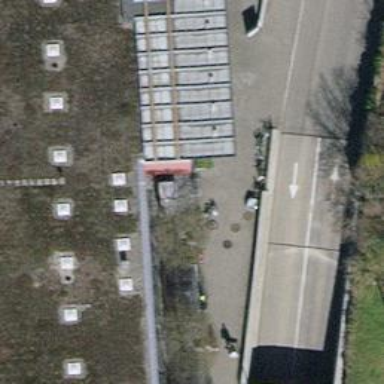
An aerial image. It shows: Recycling container for recycling.